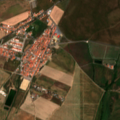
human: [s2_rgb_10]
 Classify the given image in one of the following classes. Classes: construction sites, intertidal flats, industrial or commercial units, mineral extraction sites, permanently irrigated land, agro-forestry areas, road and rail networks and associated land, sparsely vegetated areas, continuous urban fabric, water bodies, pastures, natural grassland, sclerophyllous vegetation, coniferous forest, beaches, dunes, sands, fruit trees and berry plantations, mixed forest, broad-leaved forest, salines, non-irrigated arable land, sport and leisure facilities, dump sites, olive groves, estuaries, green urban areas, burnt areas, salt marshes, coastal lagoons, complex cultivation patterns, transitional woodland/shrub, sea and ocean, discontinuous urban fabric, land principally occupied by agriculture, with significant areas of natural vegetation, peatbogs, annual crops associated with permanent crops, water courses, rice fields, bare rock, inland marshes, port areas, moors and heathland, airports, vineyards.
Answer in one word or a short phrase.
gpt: continuous urban fabric